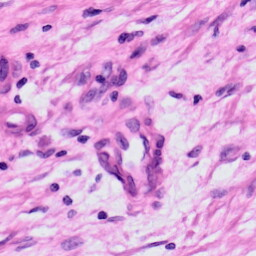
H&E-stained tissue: Skin